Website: macys
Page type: customer-info-address
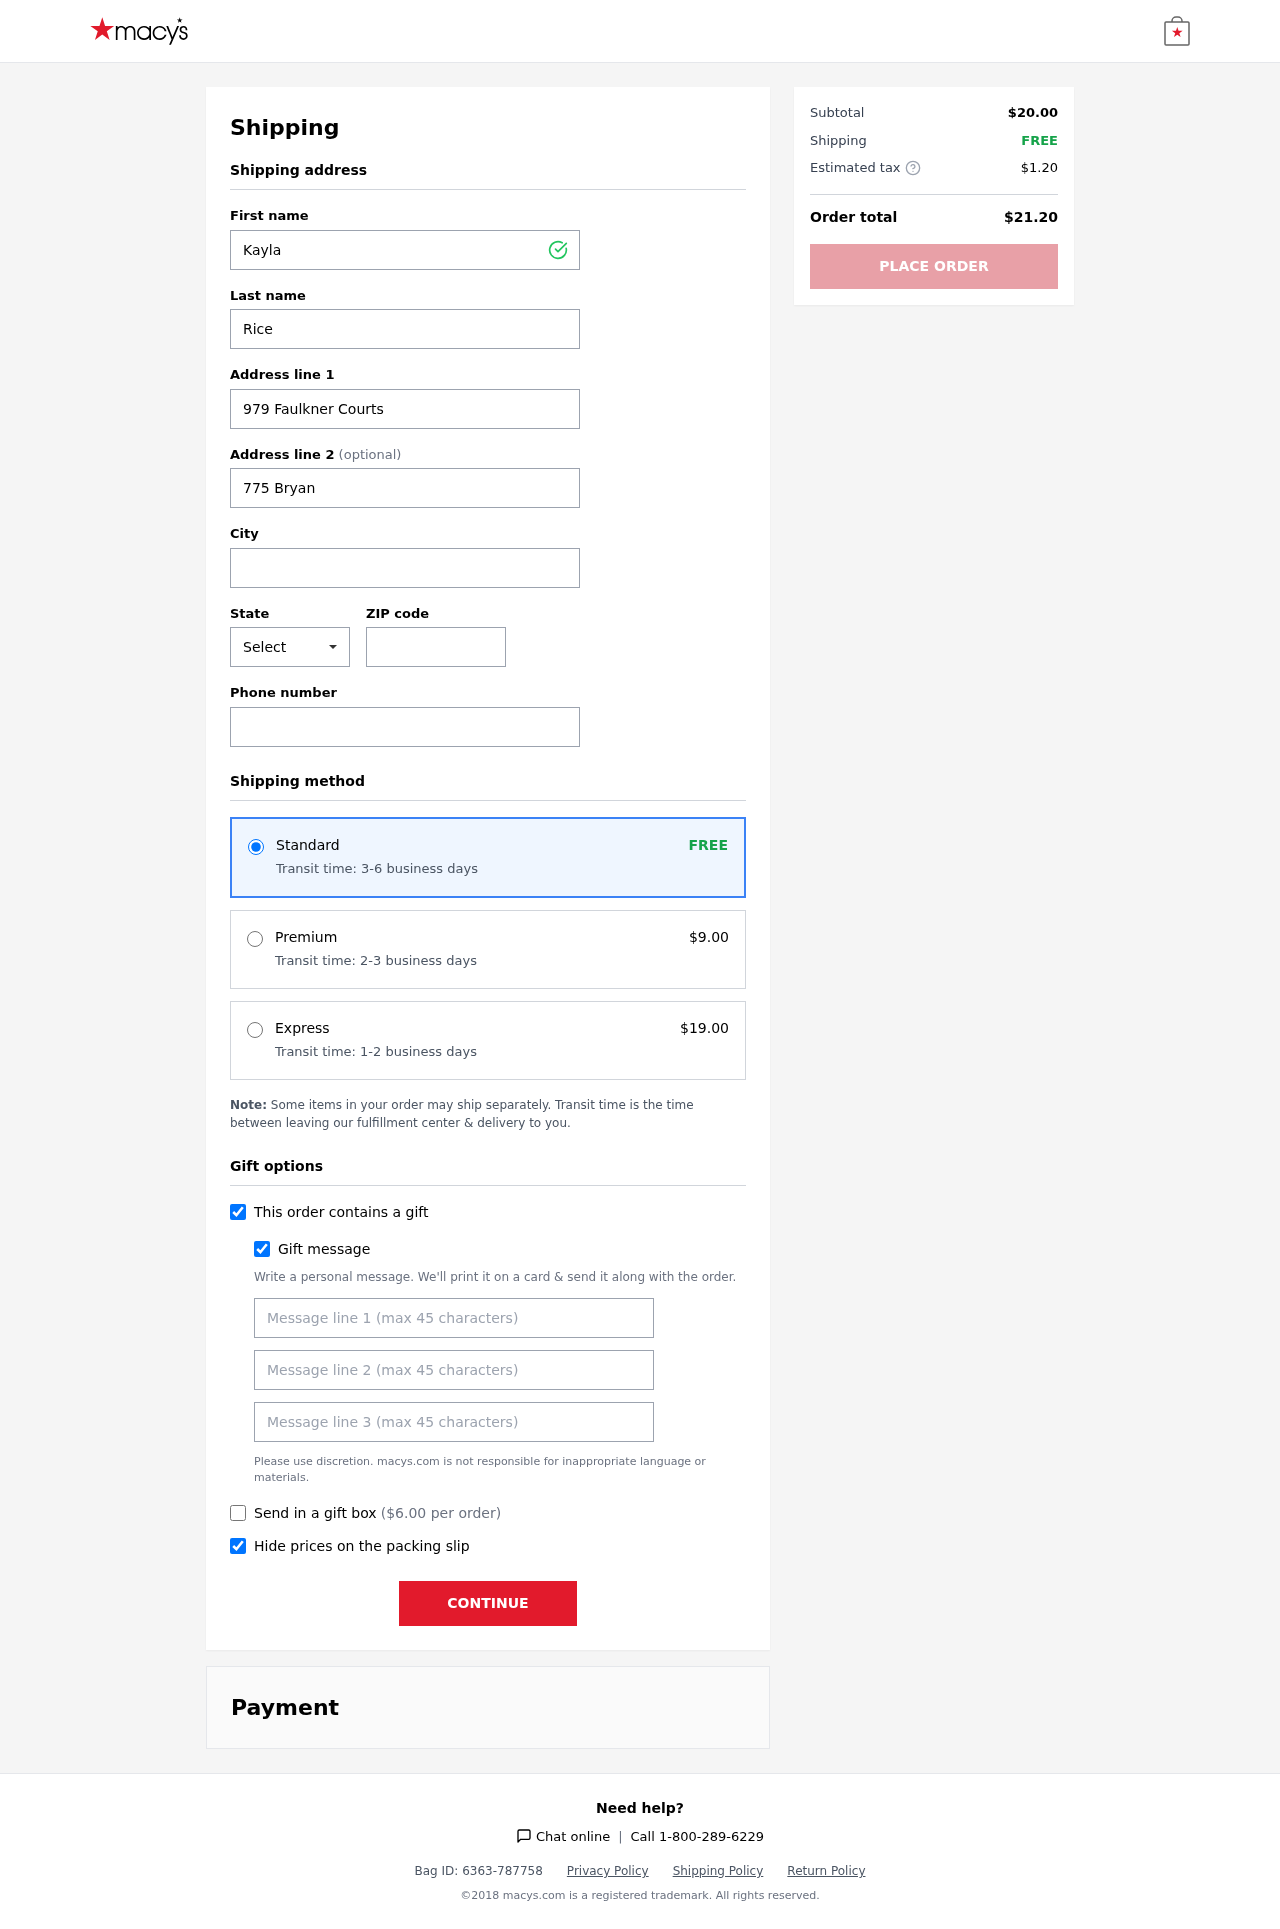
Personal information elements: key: PII_CITY
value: Port Kevinfort
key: PII_FIRSTNAME
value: Kayla
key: PII_GIFT_MESSAGE
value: Hey Tracy! I found this delicious orange mango juice that totally made me think of you—it’s perfect for brightening up any day. Enjoy every refreshing sip!  Kayla
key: PII_LASTNAME
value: Rice
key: PII_PHONE
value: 6482120494
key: PII_POSTCODE
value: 95352
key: PII_STATE_ABBR
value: CO
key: PII_STREET
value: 979 Faulkner Courts
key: PII_STREET2
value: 775 Bryan Lights
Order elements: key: ORDER_SHIPPING_STANDARD
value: FREE
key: ORDER_SHIPPING_STANDARD_TIME
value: Transit time: 3-6 business days
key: ORDER_SHIPPING_PREMIUM
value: $9.00
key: ORDER_SHIPPING_PREMIUM_TIME
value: Transit time: 2-3 business days
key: ORDER_SHIPPING_EXPRESS
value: $19.00
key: ORDER_SHIPPING_EXPRESS_TIME
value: Transit time: 1-2 business days
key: ORDER_GIFT_BOX_FEE
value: $6.00
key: ORDER_SUBTOTAL
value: $20.00
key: ORDER_SHIPPING_COST
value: FREE
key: ORDER_TAX
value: $1.20
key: ORDER_TOTAL
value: $21.20